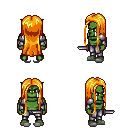
a pixel art fantasy rpg character, male body template, orc, green skin, steel arm armor, metal pants, light blonde extra-long hairstyle, white slippers, dagger, four views (front, back, left, right), 2x2 character sprite sheet, small pixel art, hard edges, no anti-aliasing